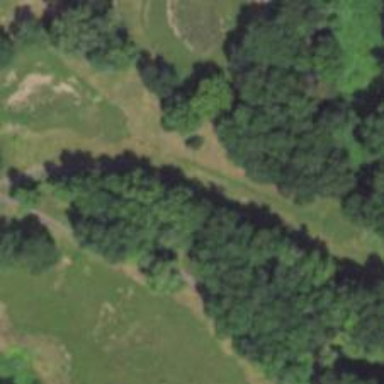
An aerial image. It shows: Path used for both walking and golf.